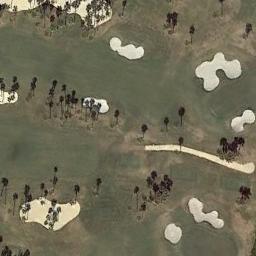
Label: golf_course